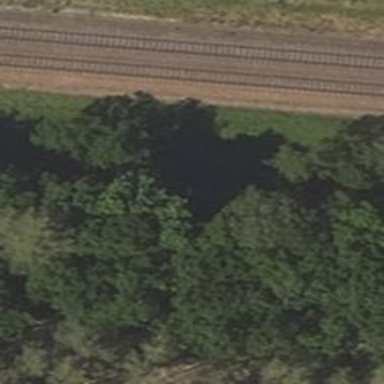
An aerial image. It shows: Track with grade 3 tracktype.